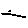
Label: line